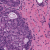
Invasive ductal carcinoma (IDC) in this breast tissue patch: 0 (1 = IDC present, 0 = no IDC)